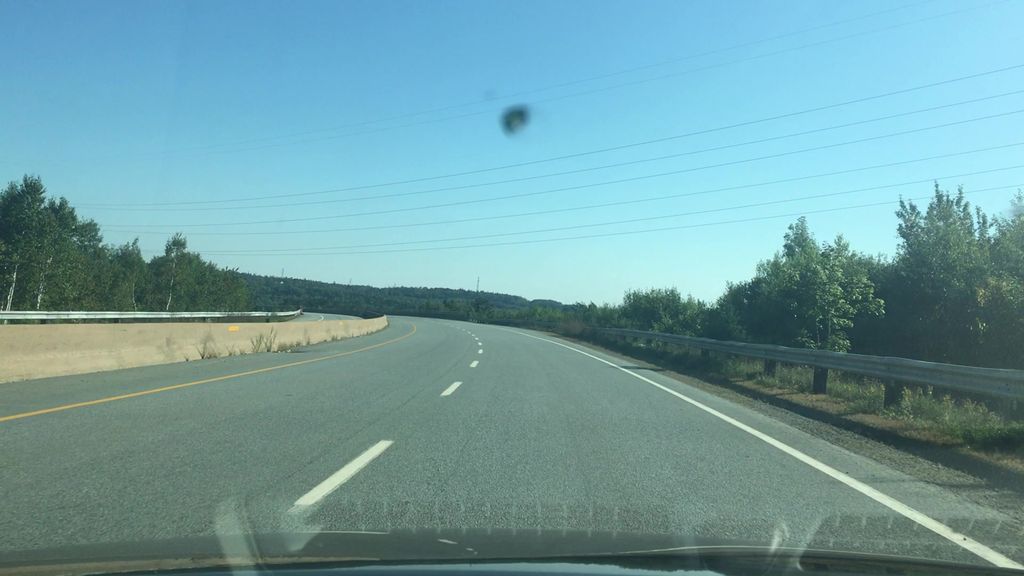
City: halifax